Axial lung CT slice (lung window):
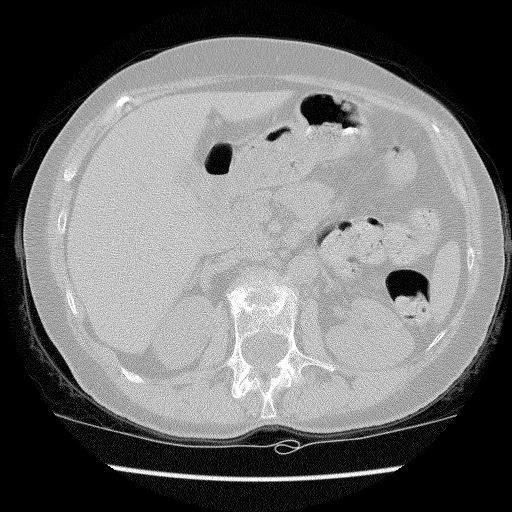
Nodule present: no